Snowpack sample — Loveland Pass, Silver Plume, Colorado, USA (2/11/26, 12:00 PM MST)
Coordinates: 39.663, -105.886
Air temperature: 35 °F
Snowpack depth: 82 cm
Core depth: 10 cm
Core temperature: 15.8 °F
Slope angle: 13°, slope face: 12°
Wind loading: high
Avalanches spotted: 1
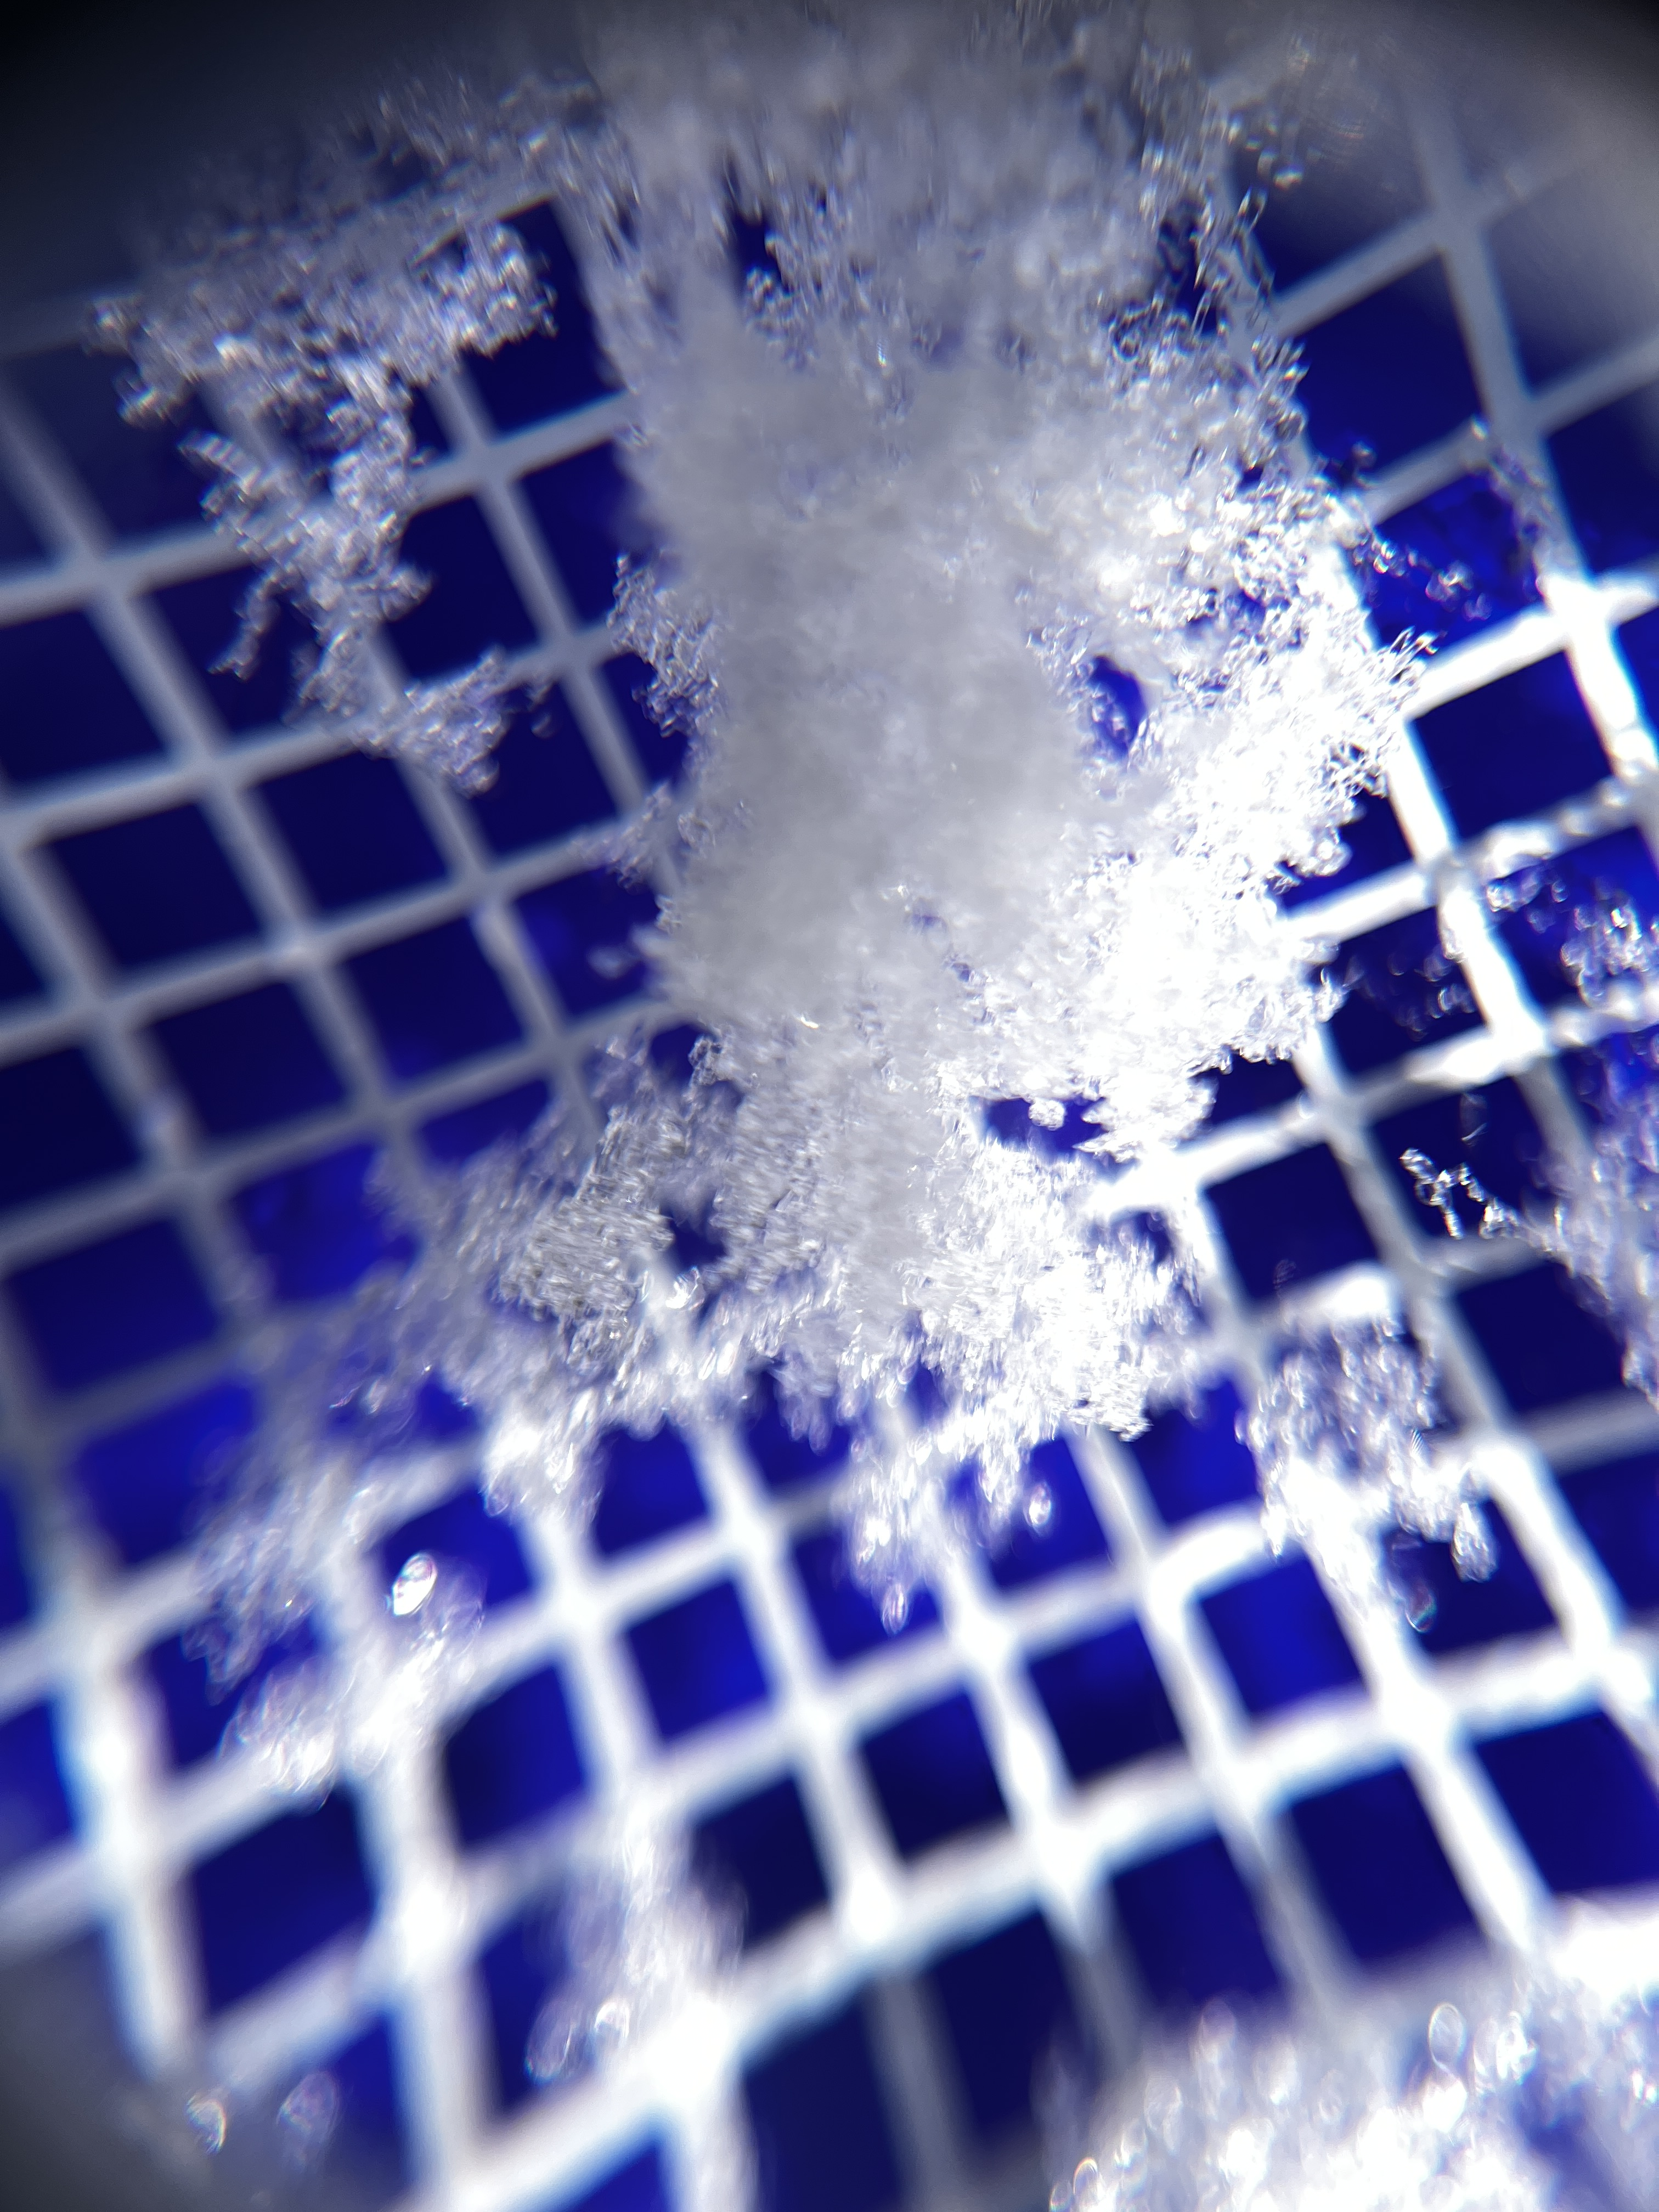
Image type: magnified_profile
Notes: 1 small avalanche spotted on the north side of the bowl, lots of wind loading